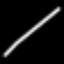
Label: line